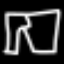
Label: pants